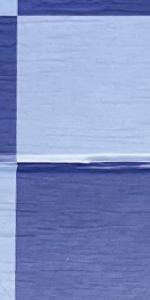
Label: Empty